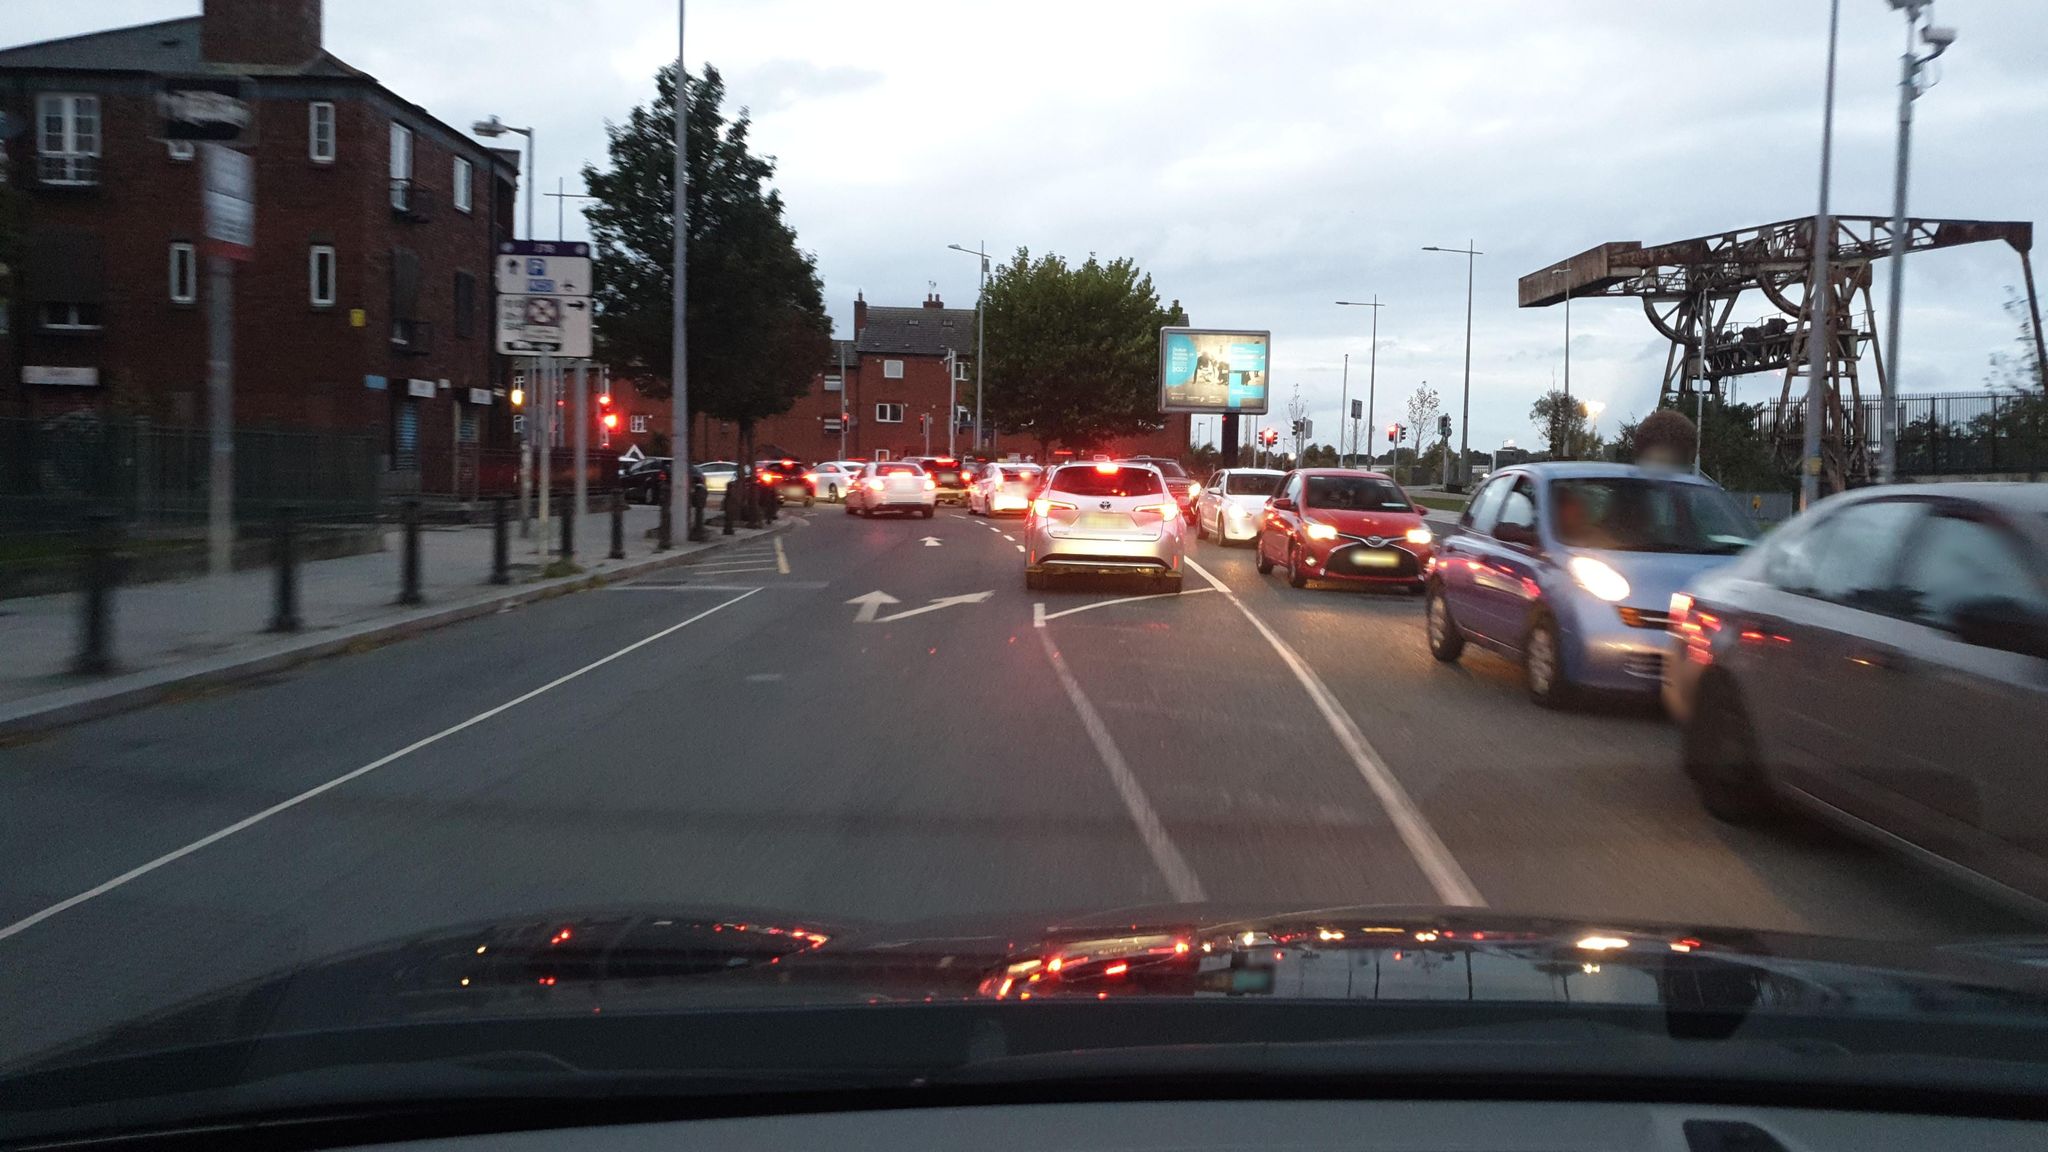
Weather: cloudy
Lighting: dusk/dawn
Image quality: good
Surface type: driving surface
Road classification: tertiary
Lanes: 2
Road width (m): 3.5
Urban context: urban centre
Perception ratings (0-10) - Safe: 2.3, Lively: 7.55, Beautiful: 2.71, Boring: 0.55, Depressing: 1.69, Wealthy: 2.52